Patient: sex F, age 31
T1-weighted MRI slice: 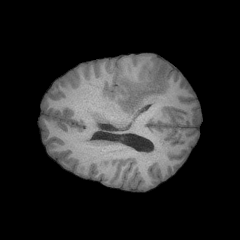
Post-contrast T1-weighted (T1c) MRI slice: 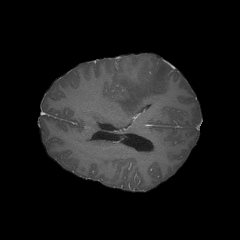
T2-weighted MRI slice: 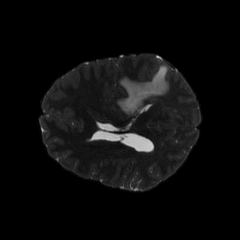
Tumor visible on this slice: yes
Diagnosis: Glioblastoma, IDH-wildtype
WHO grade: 4